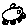
Label: car